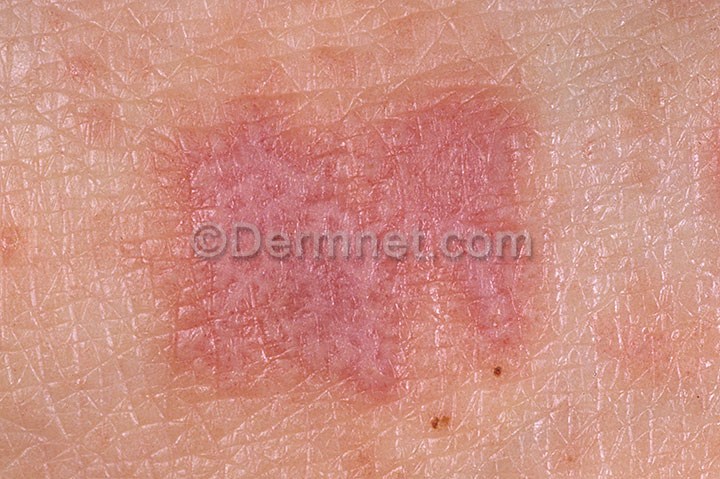
Disease: Psoriasis pictures Lichen Planus and related diseases